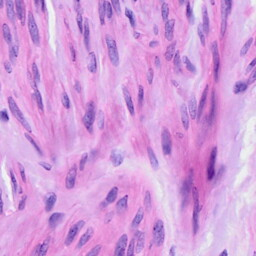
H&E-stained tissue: Ovarian